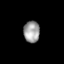
Tissue: skin
Cell type: Fibroblasts
Senescence score: 0.7902
Nuclear area (px): 342
Mean DAPI intensity: 155.98